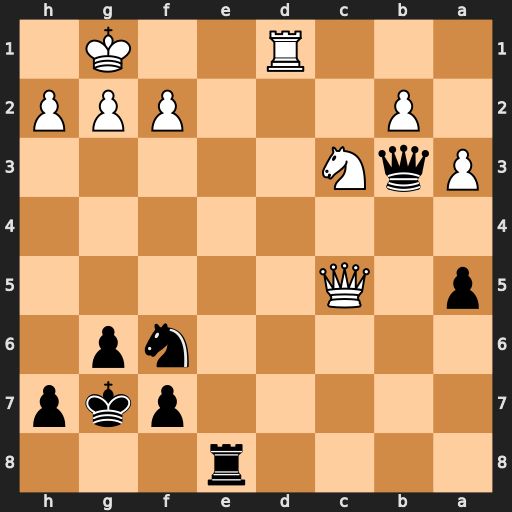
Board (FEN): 4r3/5pkp/5np1/p1Q5/8/PqN5/1P3PPP/3R2K1
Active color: b
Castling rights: -
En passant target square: -
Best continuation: Qxd1+ Nxd1 Re1#